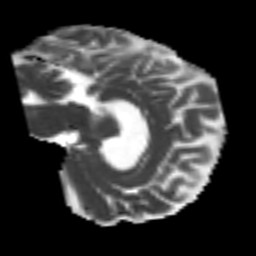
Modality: MD
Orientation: sagittal
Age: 65
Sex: male
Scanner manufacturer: siemens
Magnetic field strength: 3 T
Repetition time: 4.987 s
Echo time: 0.0792 s